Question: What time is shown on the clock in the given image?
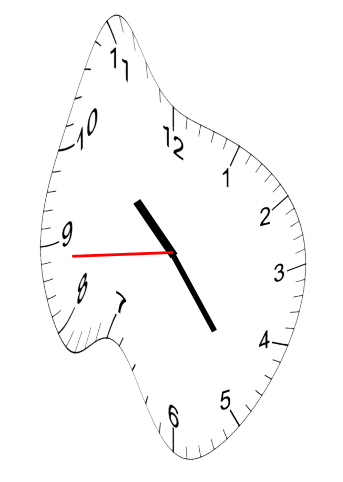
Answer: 10:23:44